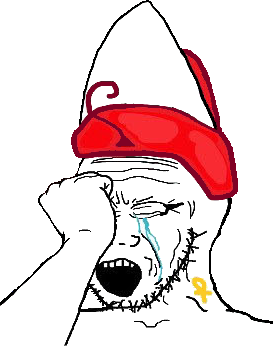
Label: 5_Soyjak